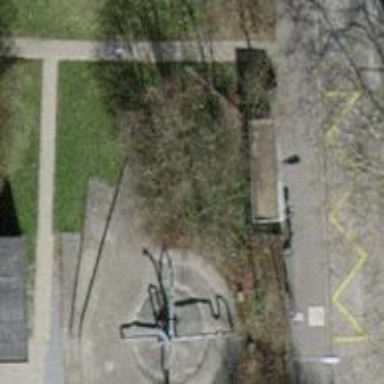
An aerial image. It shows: Bench for seating.